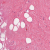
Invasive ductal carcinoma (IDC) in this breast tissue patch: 0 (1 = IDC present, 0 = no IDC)